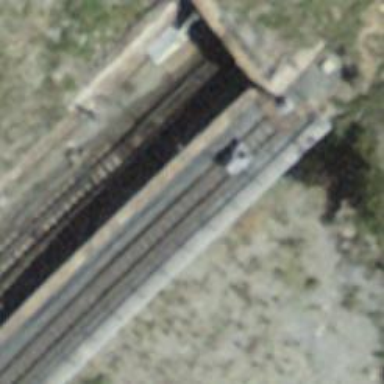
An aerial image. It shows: Railway buffer stop.